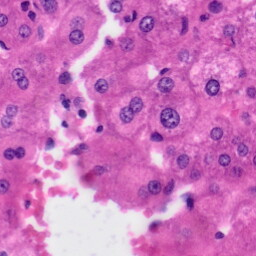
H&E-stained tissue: Liver